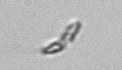
Label: Chaetoceros